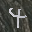
Label: 4